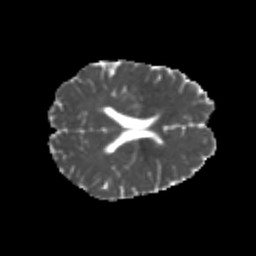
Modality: MD
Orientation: axial
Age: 23
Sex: male
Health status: healthy
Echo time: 0.074 s